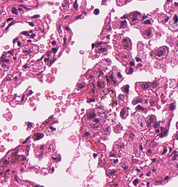
Tumor epithelial tissue: no
Tumor-associated stroma tissue: no
Normal tissue: yes